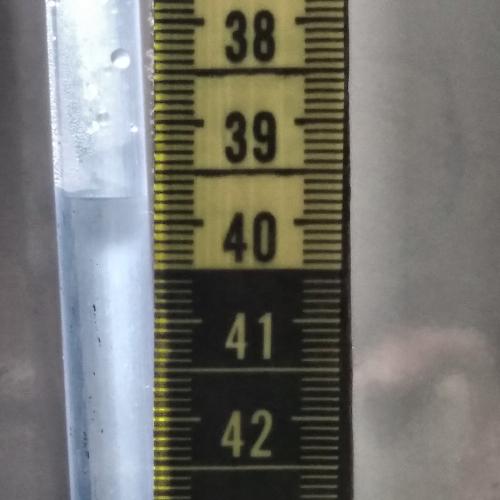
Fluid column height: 39.7 cm